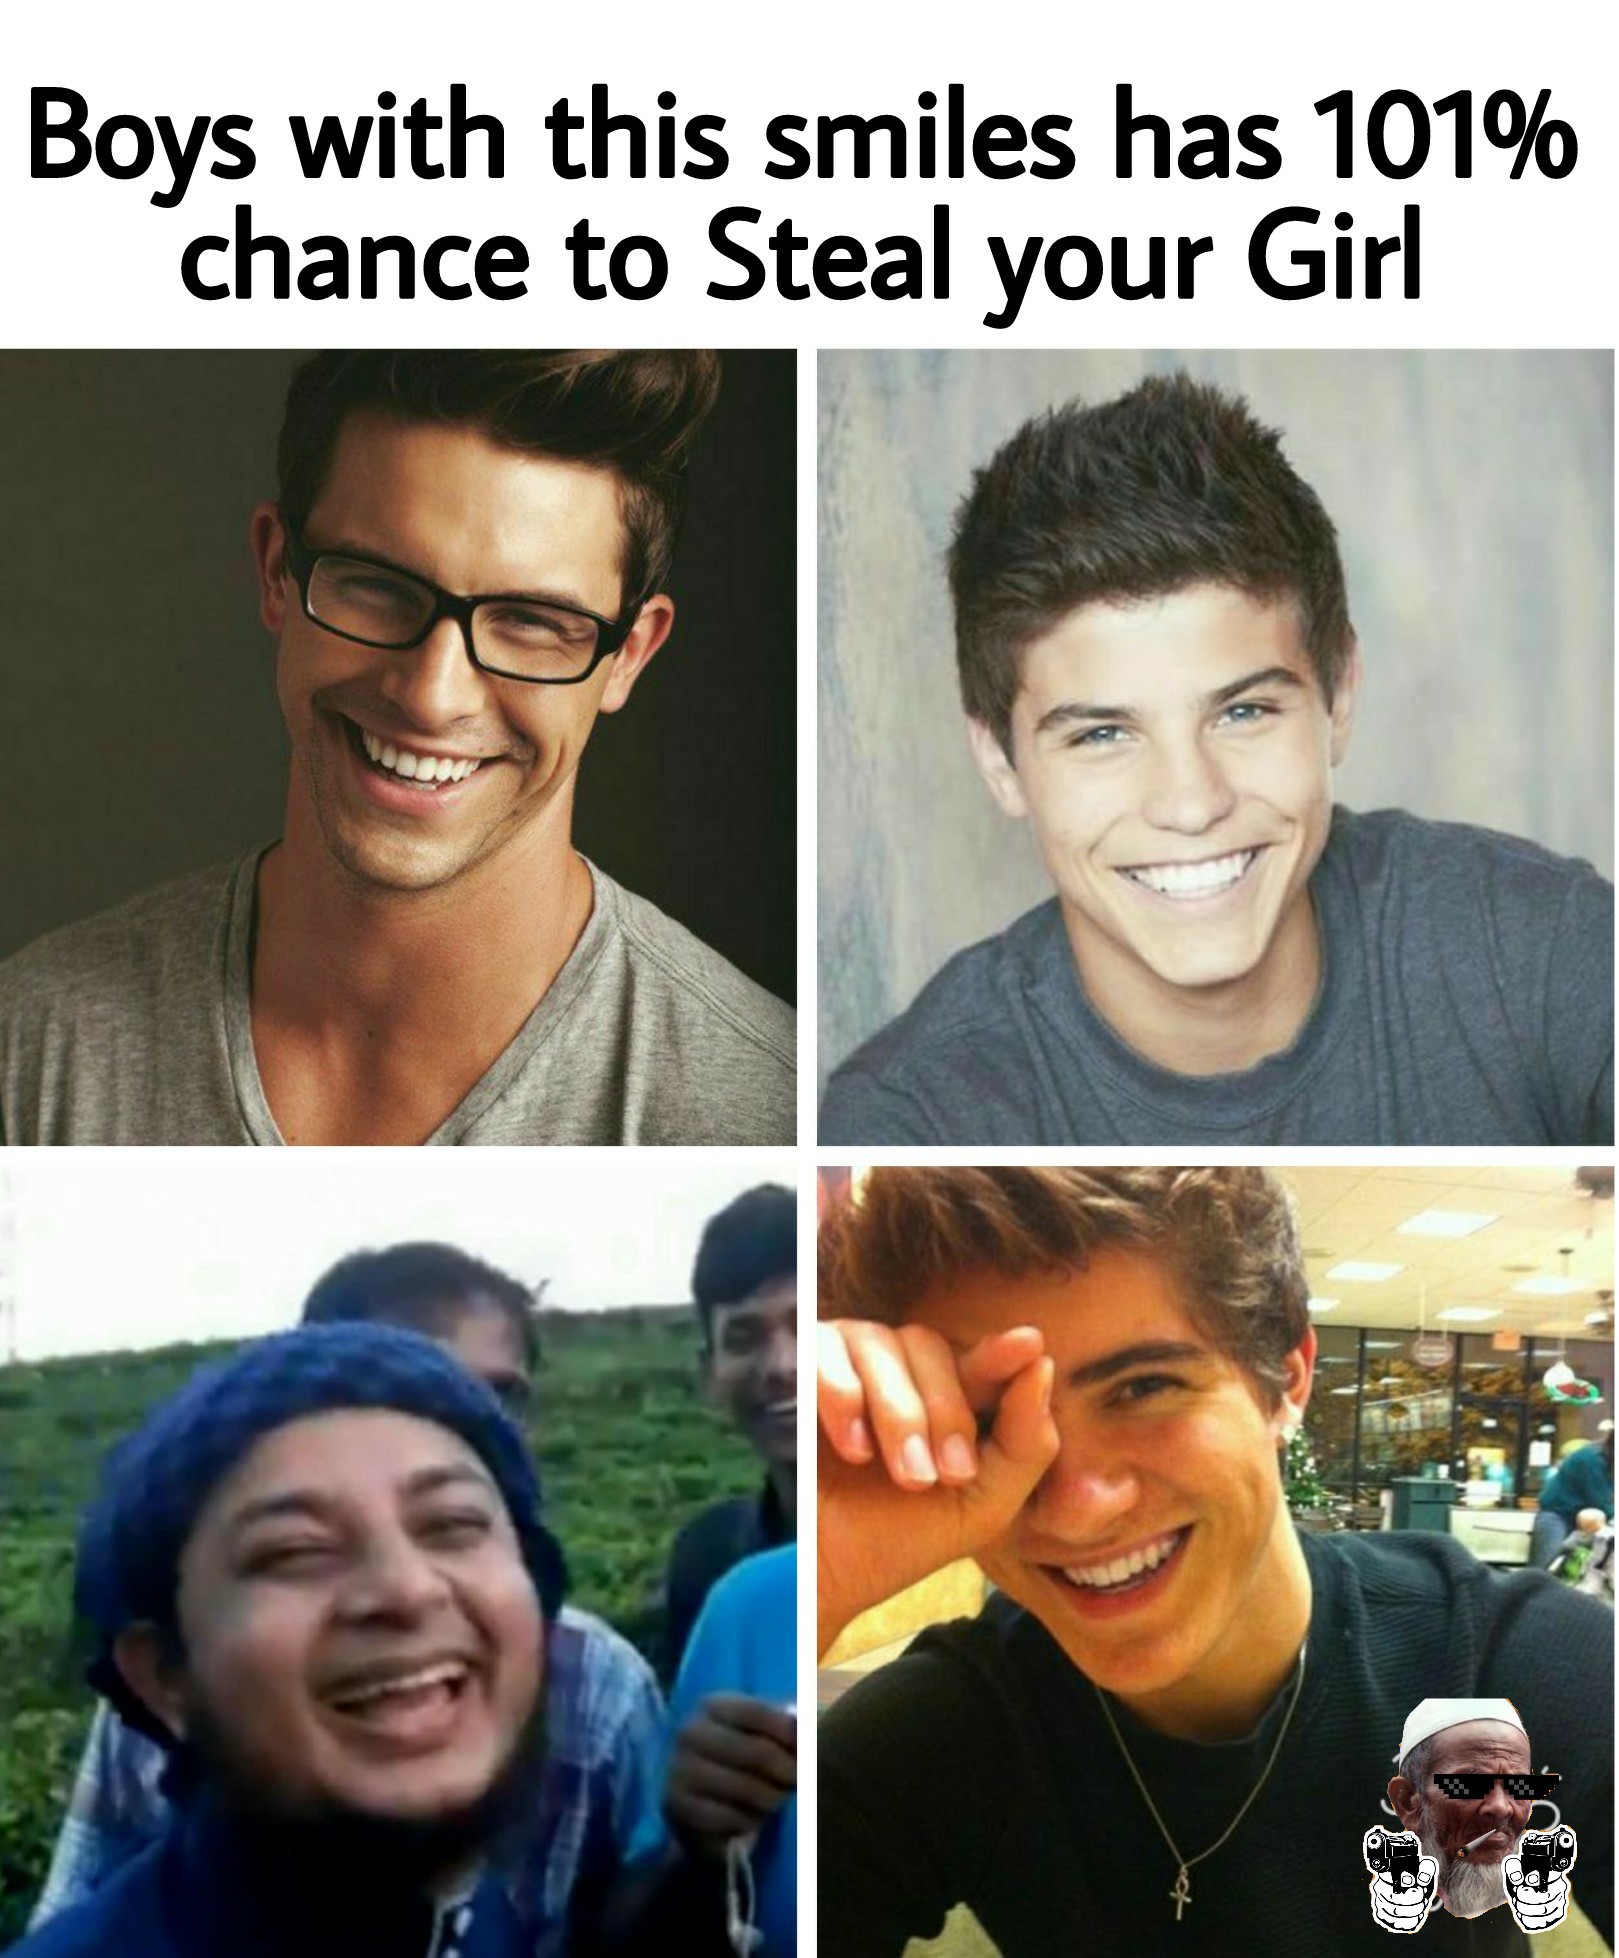
Caption: Boys with this smiles has 101% chance to Steal your Girl
Label: hate